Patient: sex M, age 42
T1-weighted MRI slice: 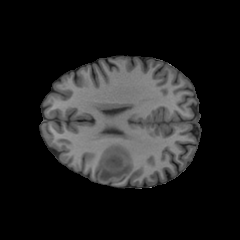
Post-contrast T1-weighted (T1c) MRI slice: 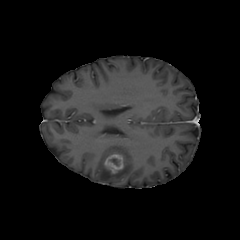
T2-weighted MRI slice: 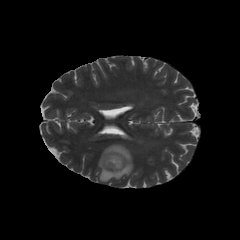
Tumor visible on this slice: yes
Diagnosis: Glioblastoma, IDH-wildtype
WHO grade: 4